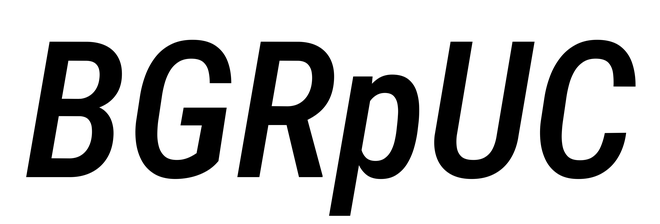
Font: Roboto-Italic_Condensed_Medium_Italic